Question: So I'm trying to do more than just one left expression, and one right expression. Is this possible with an NSPredicate?
Here is the "custom" solution I'm using now, but I don't think it's ideal:

Is it possible to re use this?
Note: the Health dropdown has about 9 options, I'd rather not have like 9*4 permutations.
Thanks!
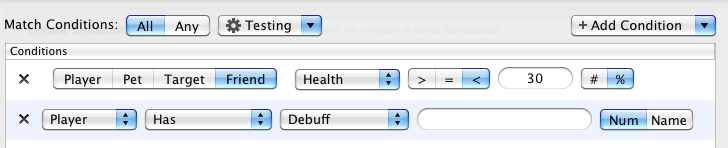
Answer: A comparison predicate only supports a single left expression. It does not make sense to have more than one.
However, this left expression doesn't have to be a single property name; it could be a keypath, like this:
'''
friend.health < 30
'''